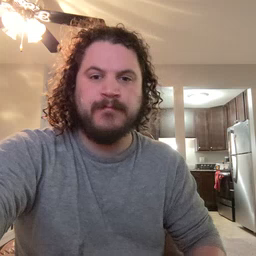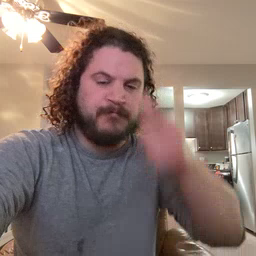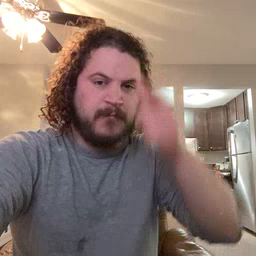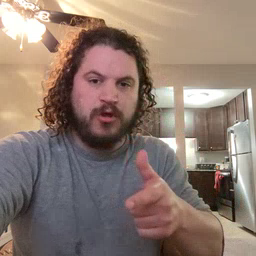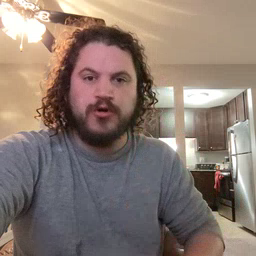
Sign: brother